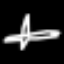
Label: airplane